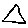
Label: triangle